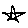
Label: star